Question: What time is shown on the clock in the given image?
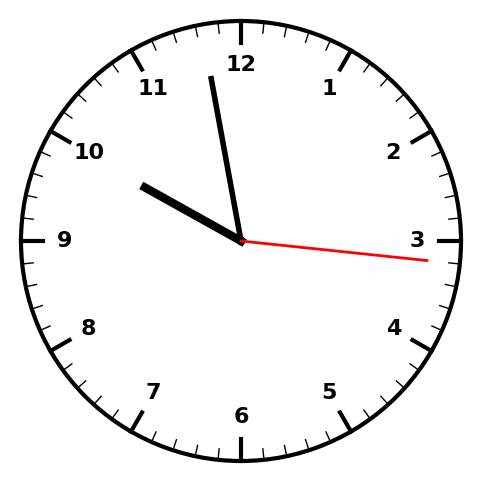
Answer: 09:58:16